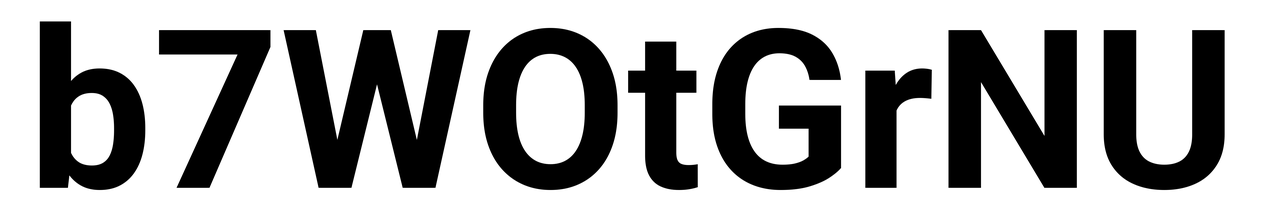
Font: Roboto_Bold